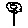
Label: flower